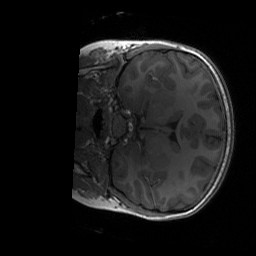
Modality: T1w
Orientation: coronal
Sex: female
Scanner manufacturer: siemens
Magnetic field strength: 3 T
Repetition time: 1.9 s
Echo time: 0.00243 s